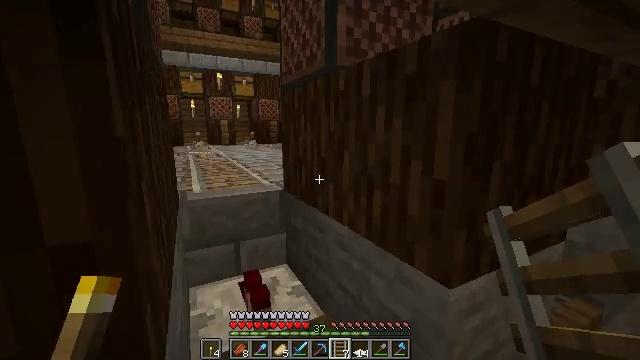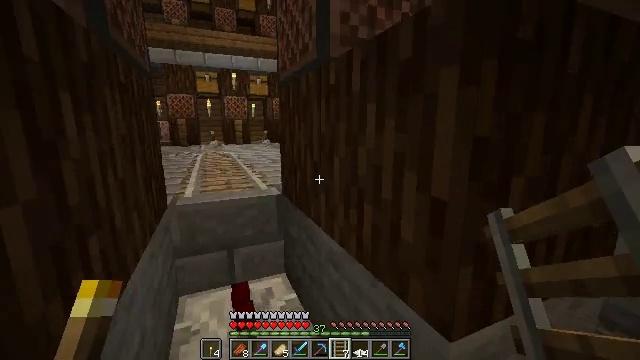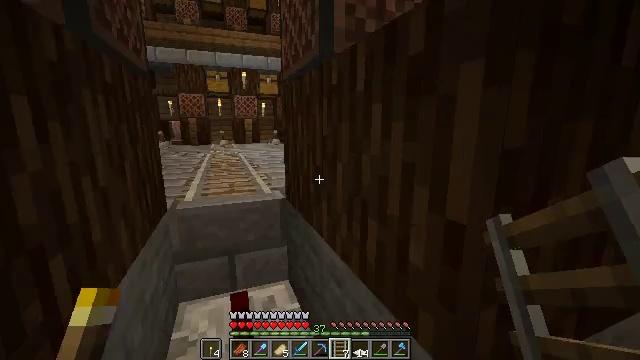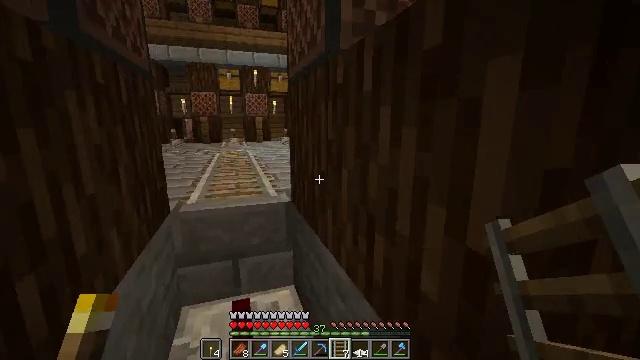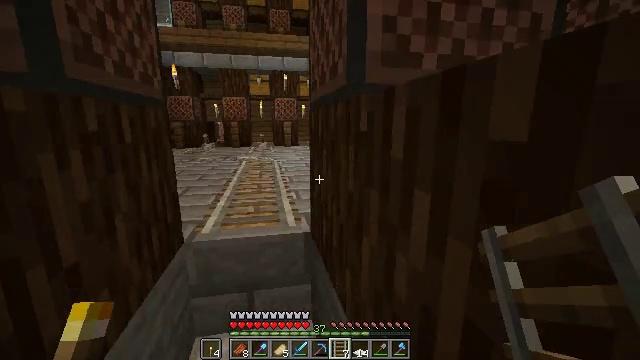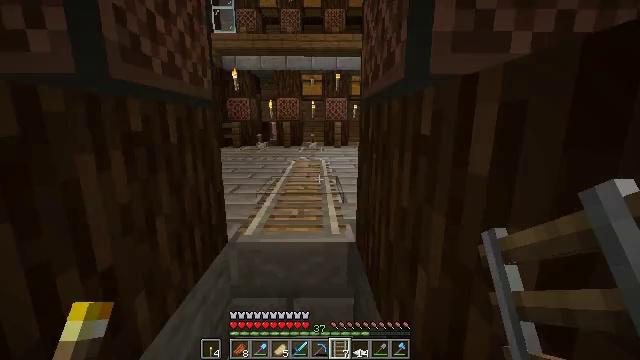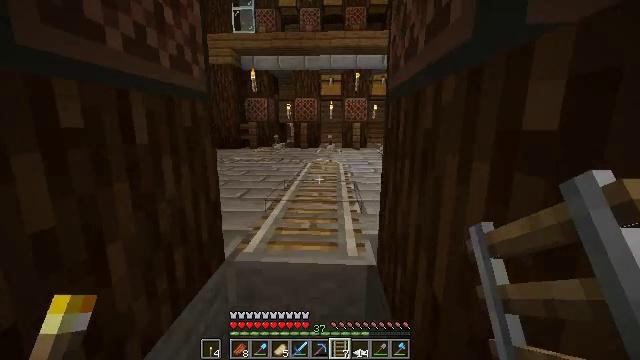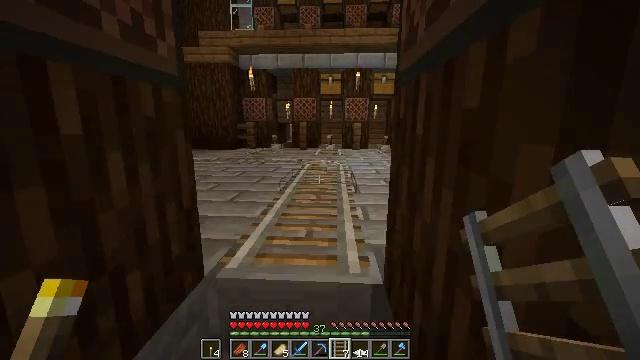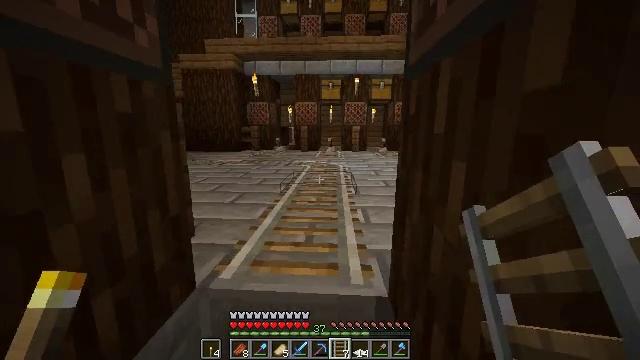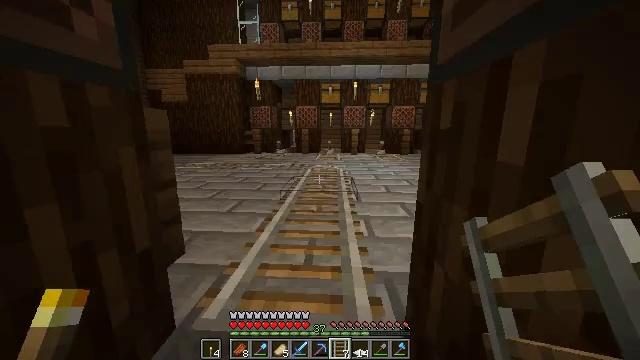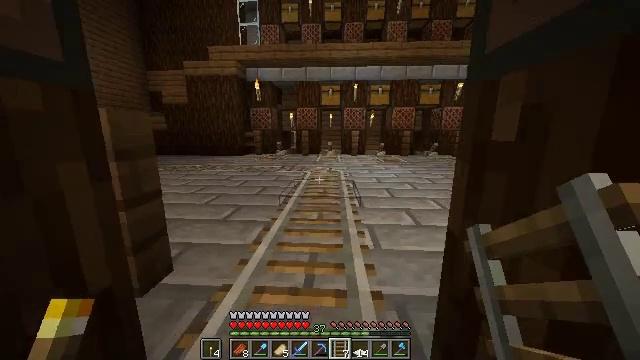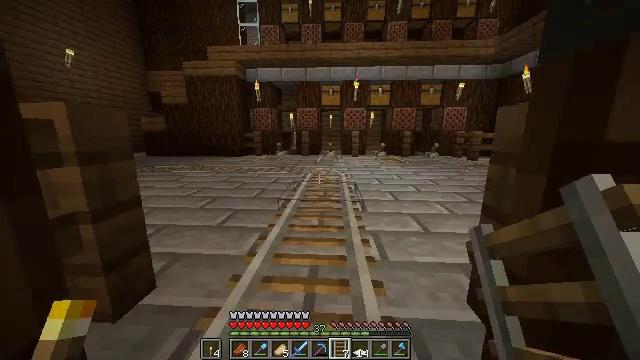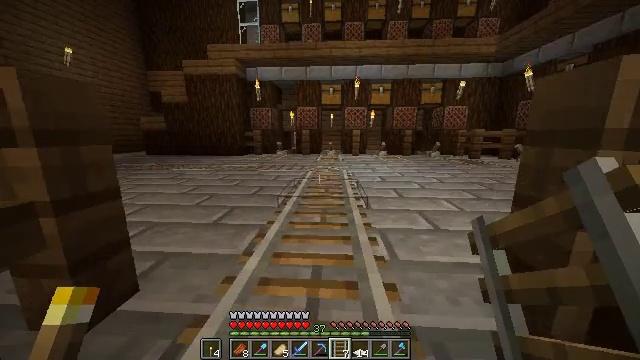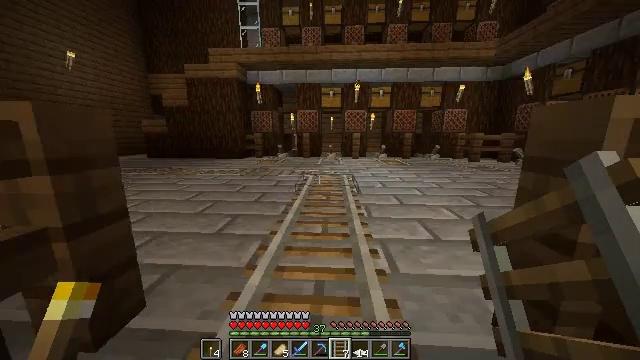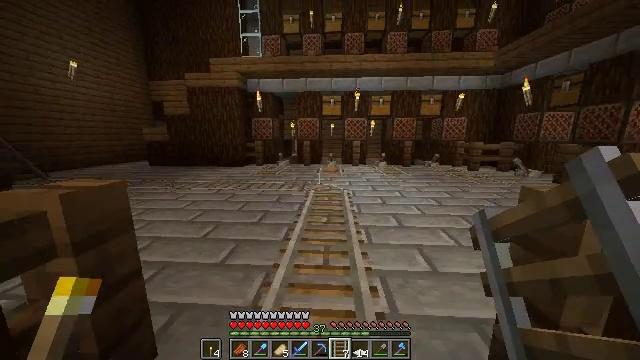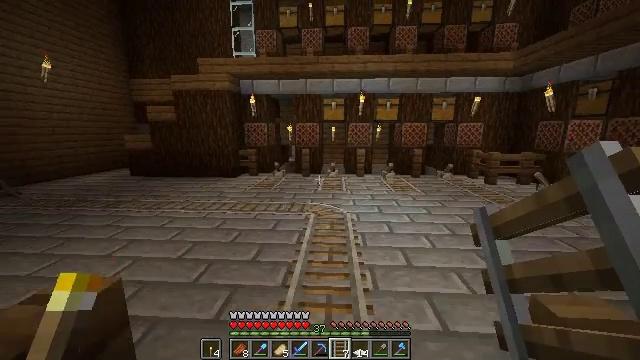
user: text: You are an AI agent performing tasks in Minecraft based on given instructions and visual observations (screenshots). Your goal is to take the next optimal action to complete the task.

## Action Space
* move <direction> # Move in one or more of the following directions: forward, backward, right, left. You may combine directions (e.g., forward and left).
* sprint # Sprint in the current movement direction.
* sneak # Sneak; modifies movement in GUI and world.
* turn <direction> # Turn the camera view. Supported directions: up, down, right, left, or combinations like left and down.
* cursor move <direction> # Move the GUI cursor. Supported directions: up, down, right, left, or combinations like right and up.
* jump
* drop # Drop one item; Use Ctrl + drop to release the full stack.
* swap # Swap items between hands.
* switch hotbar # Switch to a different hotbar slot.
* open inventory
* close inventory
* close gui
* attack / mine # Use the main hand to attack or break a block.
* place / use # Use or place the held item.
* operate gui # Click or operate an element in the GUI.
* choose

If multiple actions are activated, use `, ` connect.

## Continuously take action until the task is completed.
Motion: motion action
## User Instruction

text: Break the existing lever.
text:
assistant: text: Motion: move forward, turn left
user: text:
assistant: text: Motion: move forward, turn left
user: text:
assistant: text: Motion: move forward, turn left
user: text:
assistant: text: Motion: move forward, turn left
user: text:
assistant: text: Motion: move forward, turn left
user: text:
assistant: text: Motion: move forward, sprint, turn left
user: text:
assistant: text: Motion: move forward, sprint
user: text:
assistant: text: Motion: move forward, sprint
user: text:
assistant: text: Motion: move forward, sprint
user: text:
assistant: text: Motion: move forward
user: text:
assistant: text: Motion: move forward
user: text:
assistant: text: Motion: move forward, sprint
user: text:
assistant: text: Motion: move forward, sprint, jump
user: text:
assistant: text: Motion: move forward, jump
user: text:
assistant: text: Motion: move forward, jump
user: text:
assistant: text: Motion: move forward, jump
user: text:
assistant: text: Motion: move forward, jump
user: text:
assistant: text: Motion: move forward
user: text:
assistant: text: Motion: move forward
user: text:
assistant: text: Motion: move forward
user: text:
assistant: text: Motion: move forward
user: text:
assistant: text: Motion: move forward, sprint
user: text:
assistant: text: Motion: move forward, sprint
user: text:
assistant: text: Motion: move forward, sprint
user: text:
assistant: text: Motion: move forward, sprint, turn left and down
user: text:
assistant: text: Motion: move forward, turn left and down
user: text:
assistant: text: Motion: move forward and move right, turn left
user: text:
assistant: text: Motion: move forward and move right, turn left
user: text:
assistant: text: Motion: move forward and move right, turn left
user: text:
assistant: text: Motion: no_op